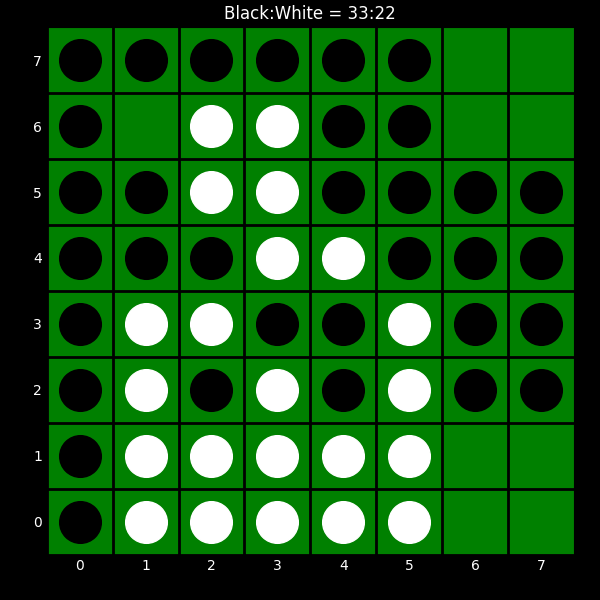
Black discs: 33
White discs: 22